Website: home-depot
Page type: delivery-shipping
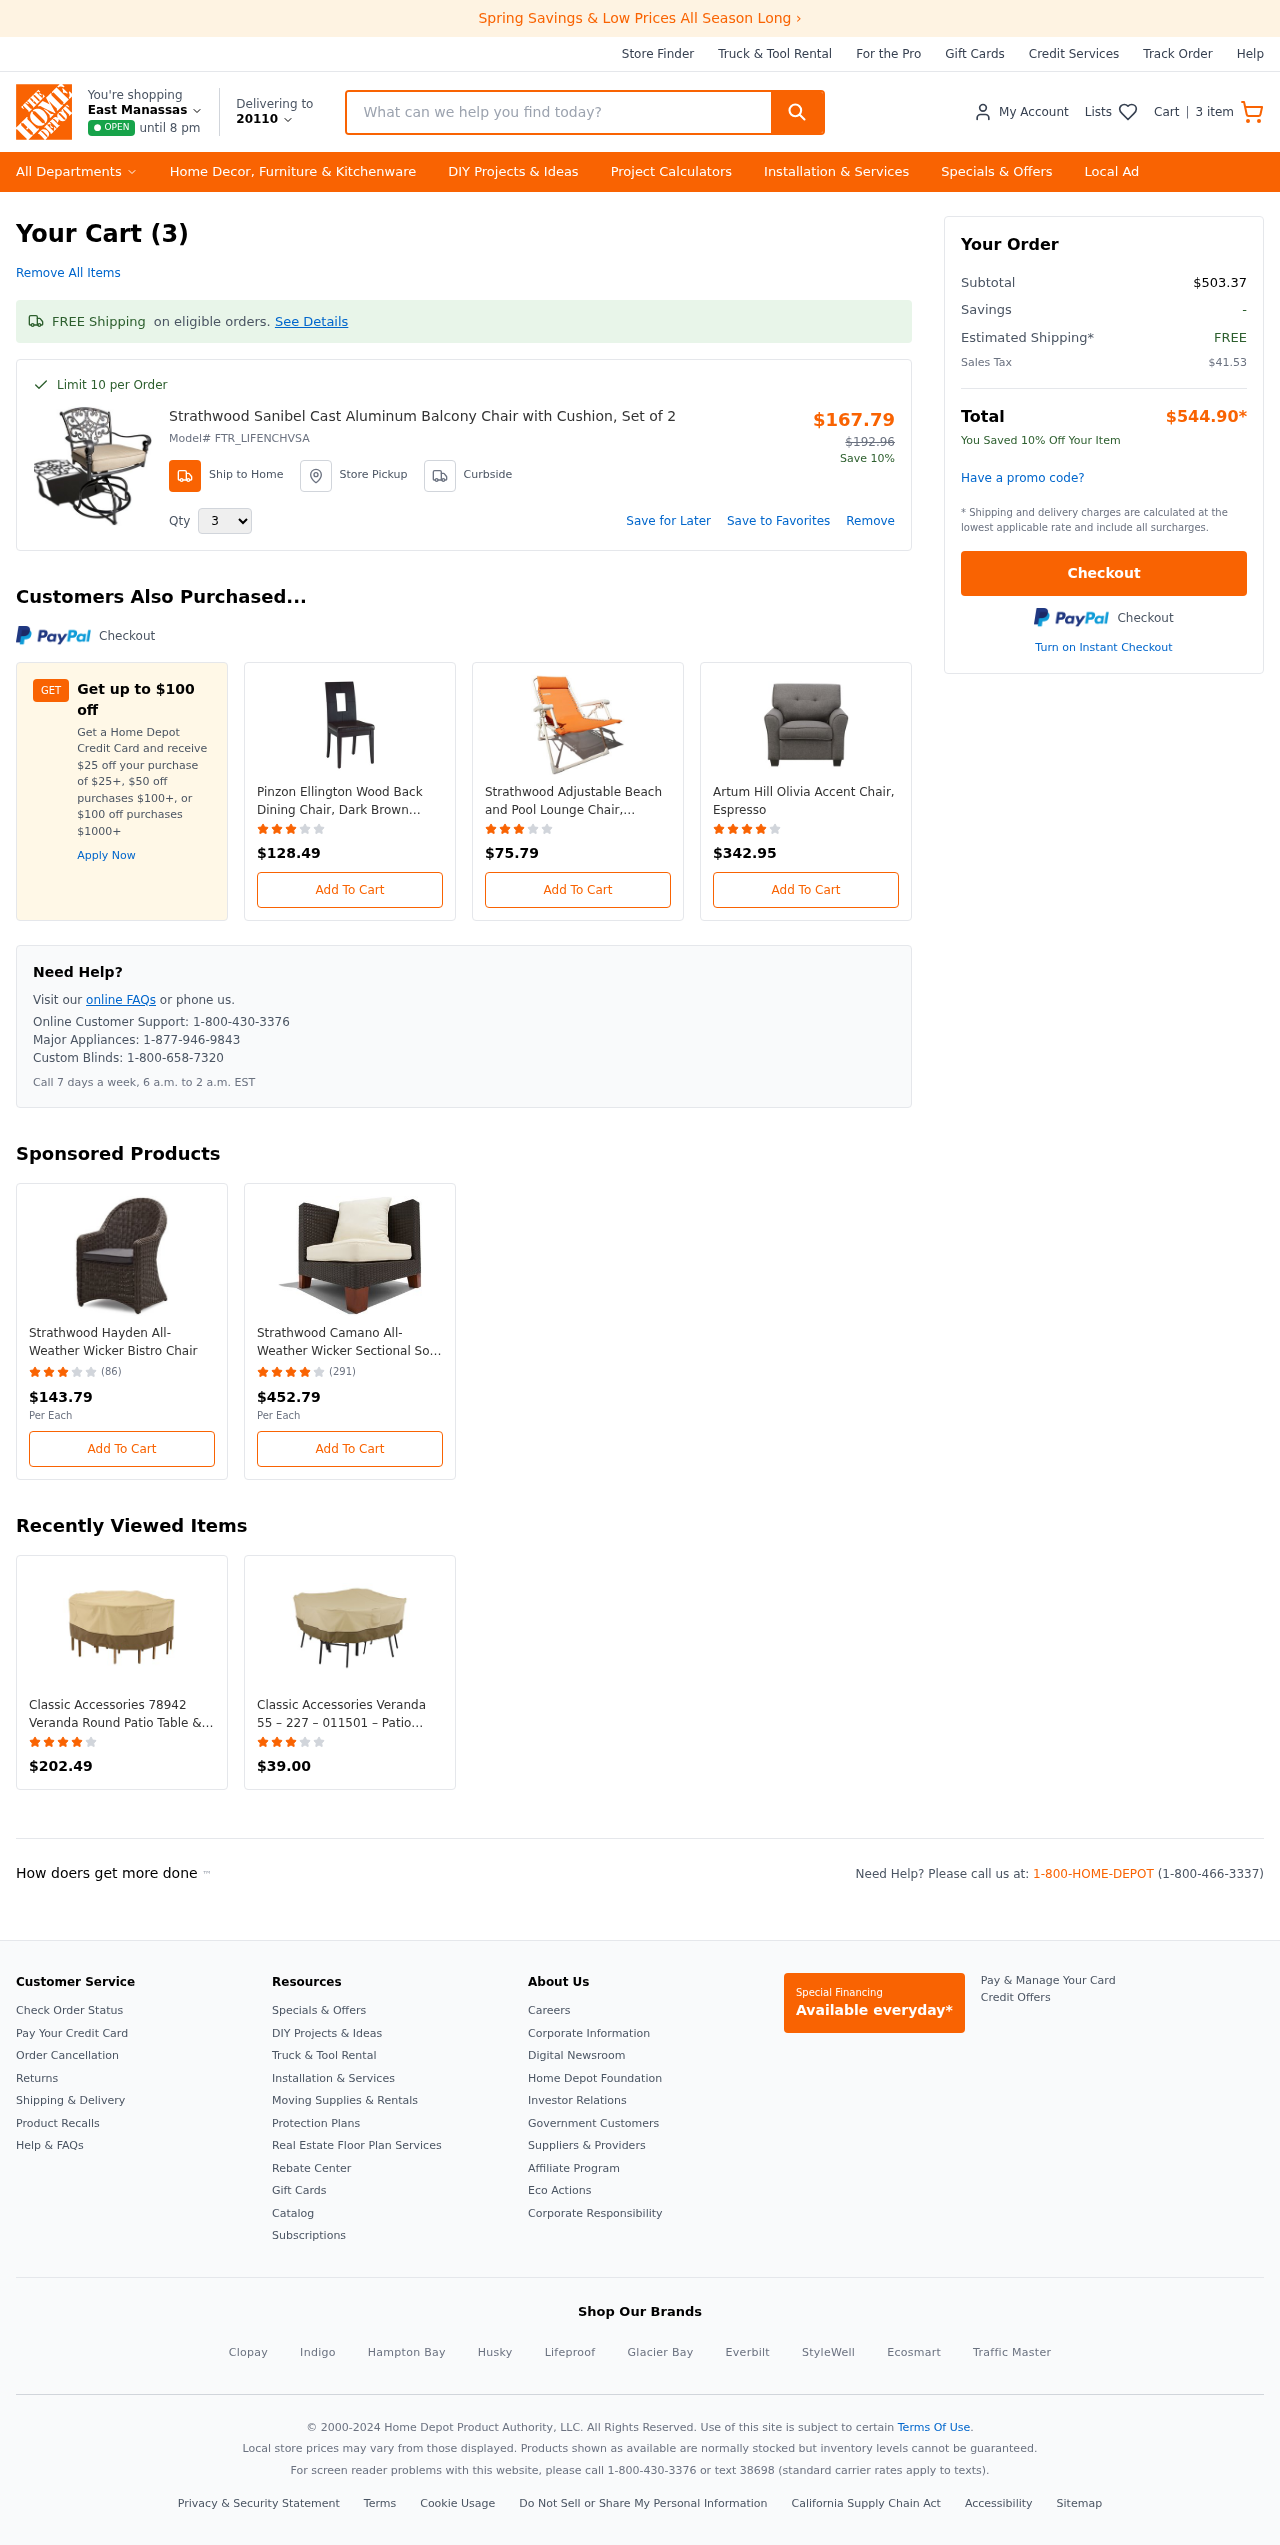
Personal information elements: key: PII_CITY_STATE
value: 20110
Product elements: key: PRODUCT1_NAME
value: Strathwood Sanibel Cast Aluminum Balcony Chair with Cushion, Set of 2
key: PRODUCT1_PRICE
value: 167.79
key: PRODUCT1_QUANTITY
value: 3
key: PRODUCT2_NAME
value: Pinzon Ellington Wood Back Dining Chair, Dark Brown Vinyl, Java
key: PRODUCT2_PRICE
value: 128.49
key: PRODUCT2_RATING
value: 3.5
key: PRODUCT3_NAME
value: Strathwood Adjustable Beach and Pool Lounge Chair, Orange
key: PRODUCT3_PRICE
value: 75.79
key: PRODUCT3_RATING
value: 3.4
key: PRODUCT4_NAME
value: Artum Hill Olivia Accent Chair, Espresso
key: PRODUCT4_PRICE
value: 342.95
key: PRODUCT4_RATING
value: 4.3
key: PRODUCT5_NAME
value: Strathwood Hayden All-Weather Wicker Bistro Chair
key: PRODUCT5_NUM_RATINGS
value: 86
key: PRODUCT5_PRICE
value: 143.79
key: PRODUCT5_RATING
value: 3.8
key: PRODUCT6_NAME
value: Strathwood Camano All-Weather Wicker Sectional Sofa Seat, Left
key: PRODUCT6_NUM_RATINGS
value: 291
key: PRODUCT6_PRICE
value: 452.79
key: PRODUCT6_RATING
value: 4.3
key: PRODUCT7_NAME
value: Classic Accessories 78942 Veranda Round Patio Table & Chair Set Cover, Large
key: PRODUCT7_PRICE
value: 202.49
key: PRODUCT7_RATING
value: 4.2
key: PRODUCT8_NAME
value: Classic Accessories Veranda 55 – 227 – 011501 – Patio Table &amp; Chair Cover – M
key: PRODUCT8_PRICE
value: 39
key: PRODUCT8_RATING
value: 3.9
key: PRODUCT1_MODEL_ID
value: FTR_LIFENCHVSA
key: PRODUCT1_ORIGINAL_PRICE
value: $192.96
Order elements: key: ORDER_NUM_ITEMS
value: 3
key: ORDER_NUM_ITEMS
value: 3 item
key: ORDER_SUBTOTAL
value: $503.37
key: ORDER_TAX
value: $41.53
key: ORDER_TOTAL
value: $544.90
Search elements: key: HEADER_SEARCH
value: What can we help you find today?